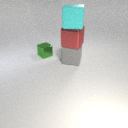
large cyan rubber cube above large gray rubber cube